Question: Ok i'm trying to create a ruled notebook view.
The code to create this is below
'''
@interface QuickNoteNoteTextView ()
@property (nonatomic) CGPoint startPoint;
@property (nonatomic) CGPoint endPoint;
@property (nonatomic, retain) UIColor *lineColor;
@end
@implementation QuickNoteNoteTextView
- (id)initWithFrame:(CGRect)frame
{
self = [super initWithFrame:frame];
if (self) {
// Initialization code
}
return self;
}
// Only override drawRect: if you perform custom drawing.
// An empty implementation adversely affects performance during animation.
- (void)drawRect:(CGRect)rect {
// Drawing code
// Get the graphics context
CGContextRef ctx = UIGraphicsGetCurrentContext();
[super drawRect:rect];
// Get the height of a single text line
NSString *alpha = @"ABCD";
CGSize textSize = [alpha sizeWithFont:self.font constrainedToSize:self.contentSize lineBreakMode:NSLineBreakByWordWrapping ];
NSUInteger height = textSize.height;
// Get the height of the view or contents of the view whichever is bigger
textSize = [self.text sizeWithFont:self.font constrainedToSize:self.contentSize lineBreakMode:NSLineBreakByWordWrapping ];
NSUInteger contentHeight = (rect.size.height > textSize.height) ? (NSUInteger)rect.size.height : textSize.height;
NSUInteger offset = 6 + height; // MAGIC Number 6 to offset from 0 to get first line OK ???
contentHeight += offset;
// Draw ruled lines
CGContextSetRGBStrokeColor(ctx, 0, 0, 0, 1);
for(int i=offset;i < contentHeight;i+=height) {
CGPoint lpoints[2] = { CGPointMake(0, i), CGPointMake(rect.size.width, i) };
CGContextStrokeLineSegments(ctx, lpoints, 2);
}
//vertical line
self.startPoint = CGPointMake(22.0, self.frame.size.height * -1);
self.endPoint = CGPointMake(22.0, self.frame.size.height * 2);
self.lineColor = [UIColor redColor];
CGContextSetShouldAntialias(ctx, NO);
CGContextSetStrokeColorWithColor(ctx, [self.lineColor CGColor]);
CGContextSetLineWidth(ctx, 1);
CGContextBeginPath(ctx);
CGContextMoveToPoint(ctx, self.startPoint.x, self.startPoint.y);
CGContextAddLineToPoint(ctx, self.endPoint.x, self.endPoint.y);
CGContextMoveToPoint(ctx, self.startPoint.x + 2.0f, self.startPoint.y);
CGContextAddLineToPoint(ctx, self.endPoint.x + 2.0f, self.endPoint.y);
CGContextDrawPath(ctx, kCGPathStroke);
}
'''
This code correctly draws horizontal ruled lines in a UITextview and a vertical margin line on the left.
The last thing i'm trying to do is shift the text in my textview right so that it sits to the right of the vertical line.
Any ideas?

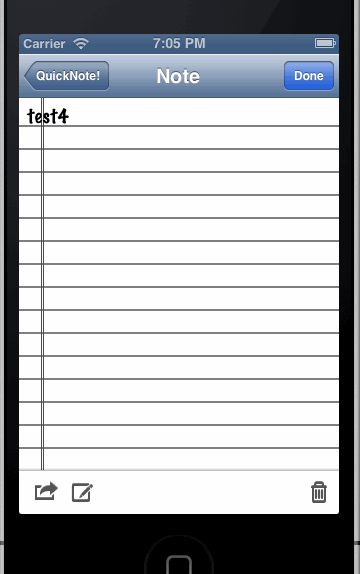
Answer: OK I solved the problem by using contentInset to push the text to the right by 20 pixels, then amended my drawRect to extend the horizontal line by -20 to account for the contentInset